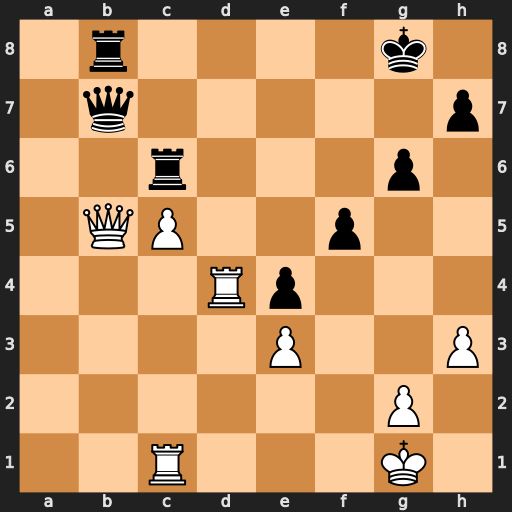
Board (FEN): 1r4k1/1q5p/2r3p1/1QP2p2/3Rp3/4P2P/6P1/2R3K1
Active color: w
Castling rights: -
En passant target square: -
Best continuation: Rd8+ Rxd8 Qxb7